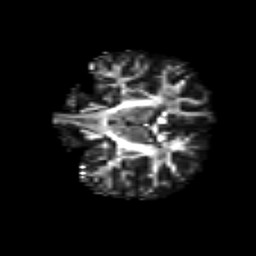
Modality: FA
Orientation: coronal
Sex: male
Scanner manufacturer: siemens
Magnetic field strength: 3 T
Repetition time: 5 s
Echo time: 0.071 s